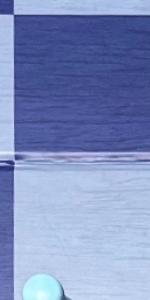
Label: Empty